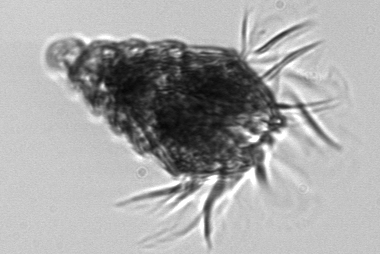
Label: Laboea_strobila